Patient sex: F
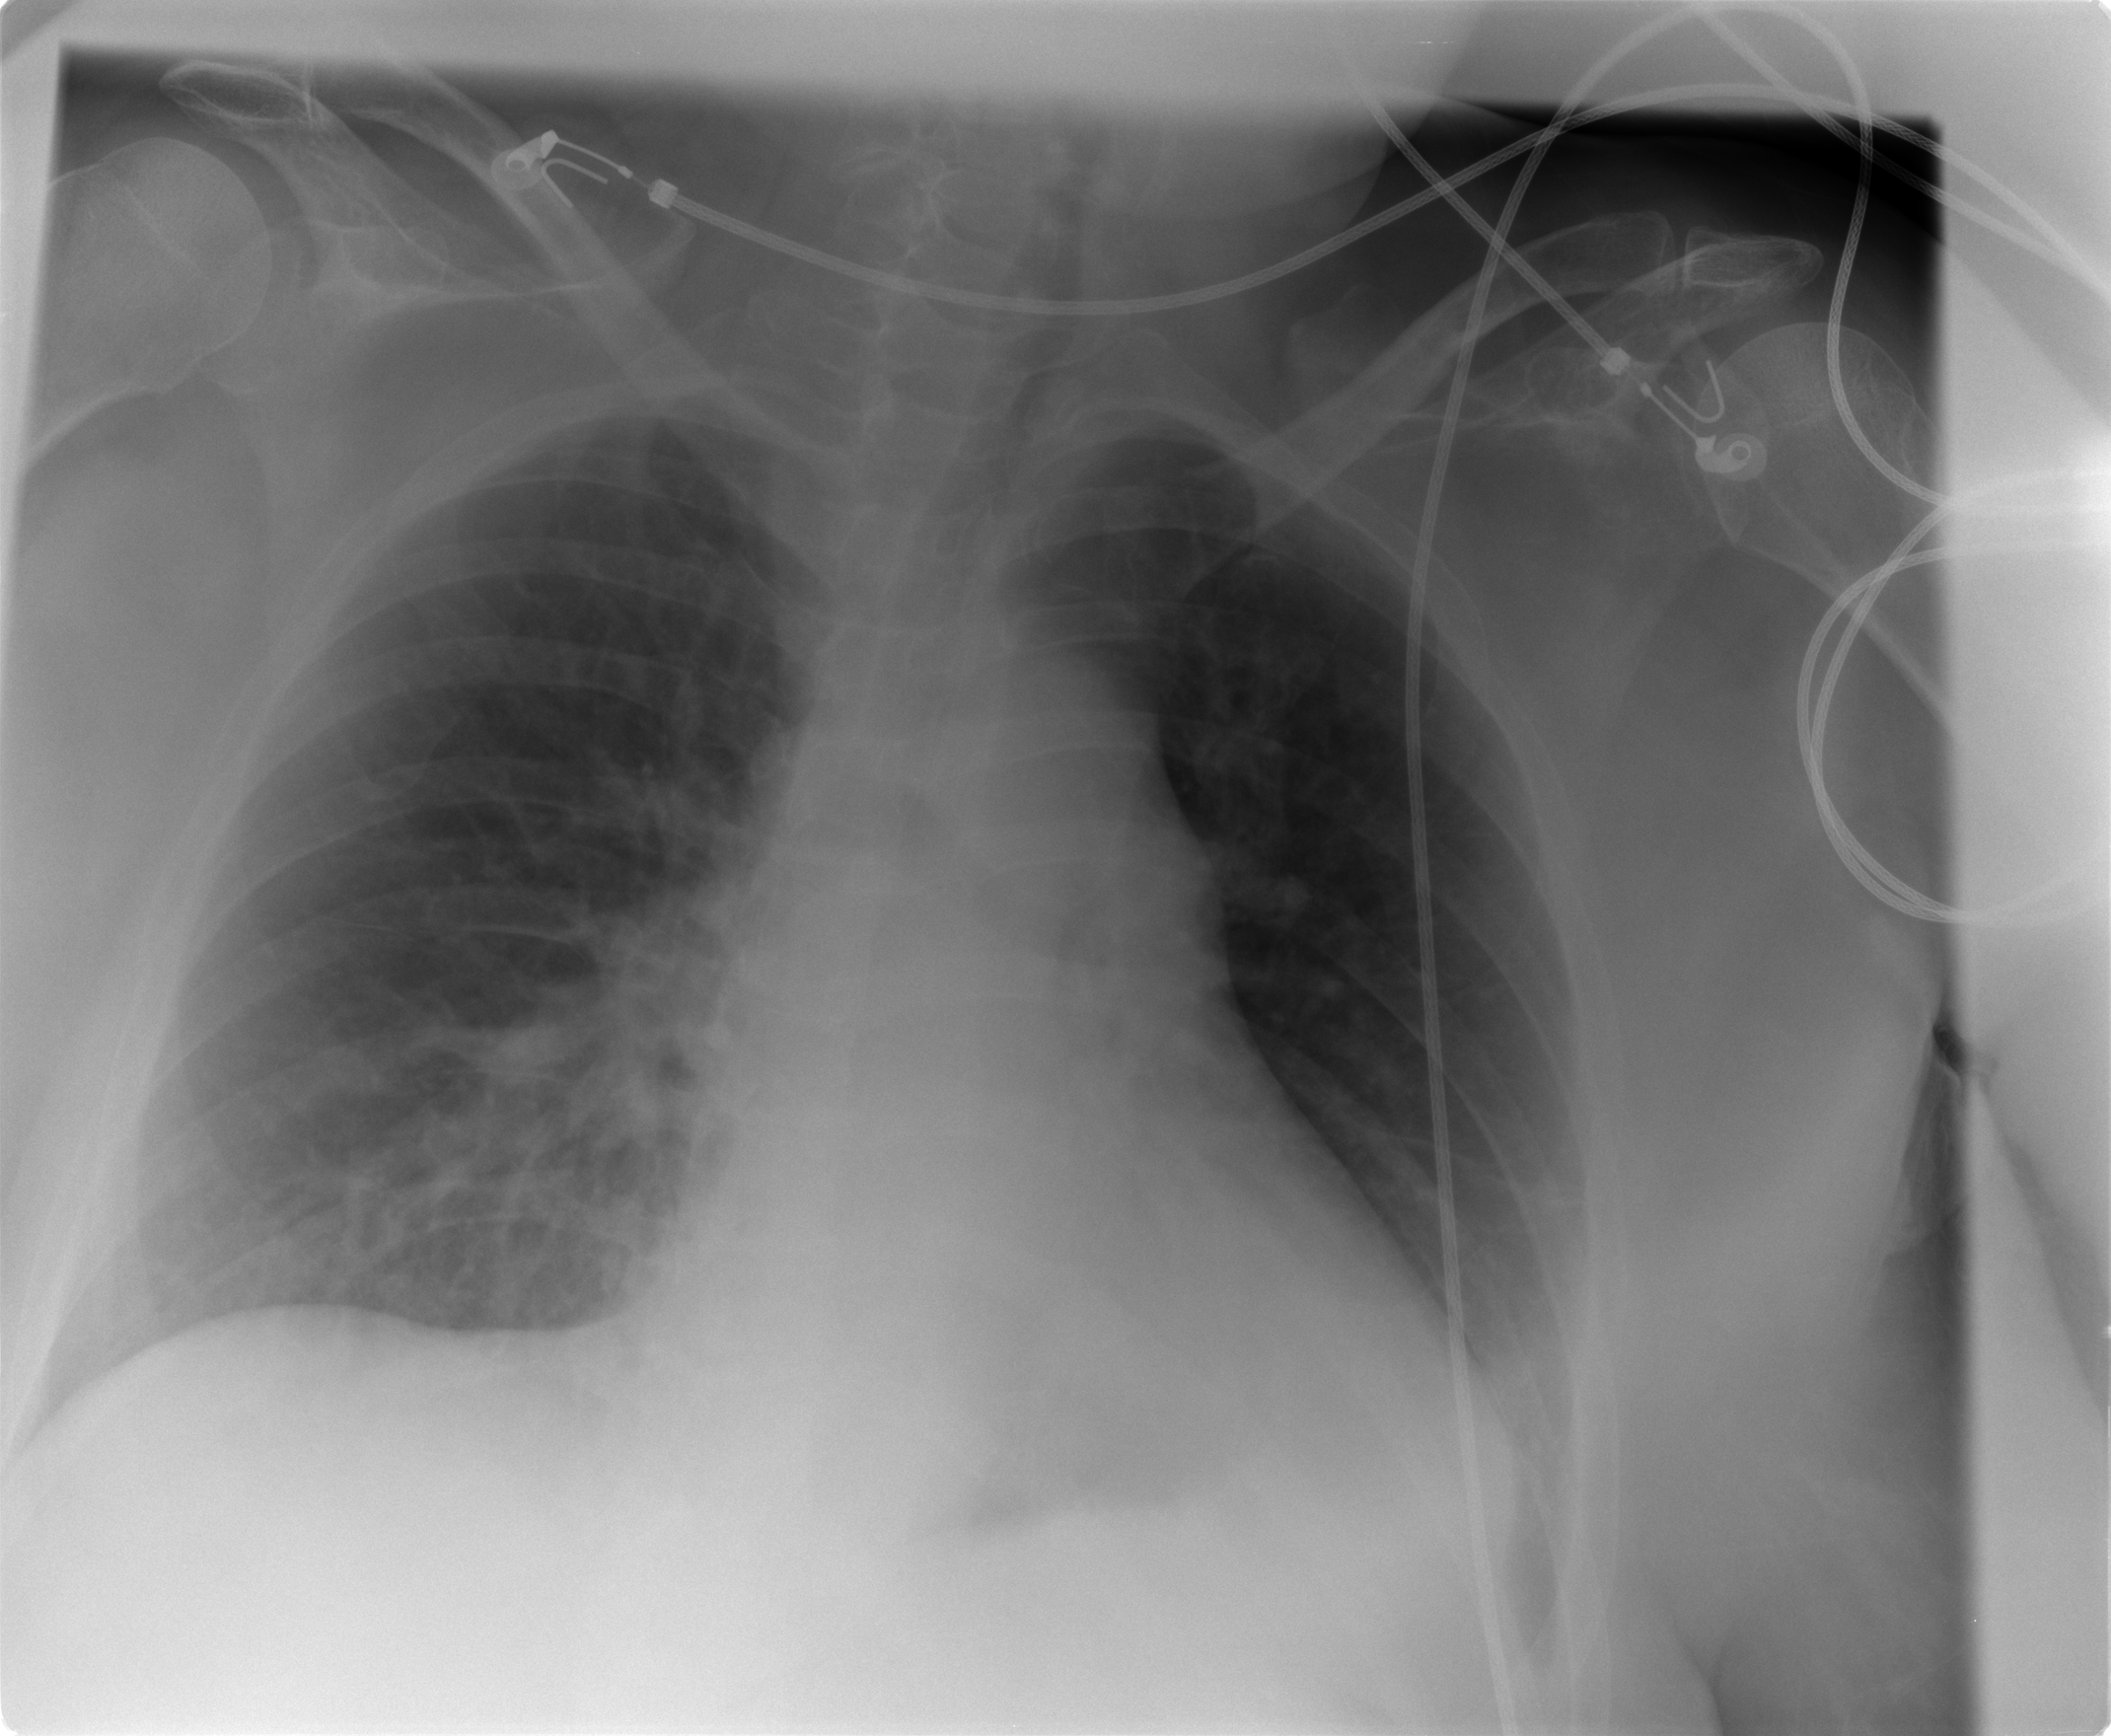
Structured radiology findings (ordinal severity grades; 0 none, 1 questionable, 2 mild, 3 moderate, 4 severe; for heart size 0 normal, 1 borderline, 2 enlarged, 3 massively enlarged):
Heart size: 2
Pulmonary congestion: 2
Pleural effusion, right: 0
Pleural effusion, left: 1
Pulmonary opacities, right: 2
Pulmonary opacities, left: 0
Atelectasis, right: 2
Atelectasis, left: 0